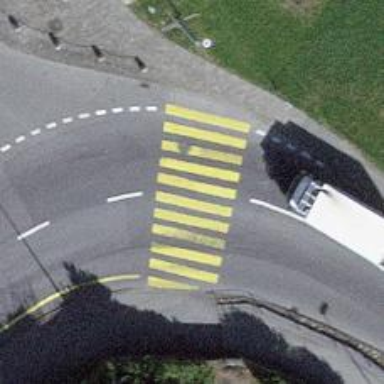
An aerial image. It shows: Uncontrolled zebra crossing with zebra markings.